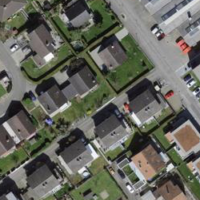
EUNIS habitat code: 54
Species observed at this site:
Datura stramonium